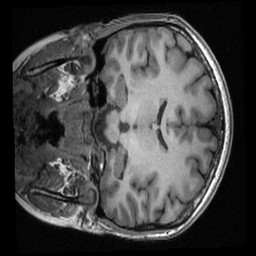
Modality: T1w
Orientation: coronal
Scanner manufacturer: ge
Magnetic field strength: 3 T
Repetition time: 0.007648 s
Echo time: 0.002928 s